Question: Any idea why this constraint appears not to be firing?
'''
CREATE OR REPLACE FUNCTION UNITS_APPLY_CONVERSION_IND_CHECK (P_UNITS_REF_CODE VARCHAR2) RETURN NUMBER DETERMINISTIC IS
v_cnt NUMBER;
BEGIN
SELECT Count(*)
INTO v_cnt
FROM wms.units
WHERE units_ref_code = P_UNITS_REF_CODE
AND apply_conversion_ind = 'Y';
RETURN v_cnt;
END;
'''
then
'''
ALTER TABLE UNITS ADD (UNITS_APPLY_CONVERSION_IND_Count NUMBER GENERATED ALWAYS AS (UNITS_APPLY_CONVERSION_IND_CHECK(units_ref_code)) VIRTUAL);
'''
then
'''
ALTER TABLE UNITS
ADD CONSTRAINT UNITS_APPLY_CONVERSION_IND_Cons CHECK(UNITS_APPLY_CONVERSION_IND_Count <= 1);
'''
Yet, with the above, I'm able to update any row I want to cause my virtual column to go above 1 - the constraint does not stop me. Any ideas?

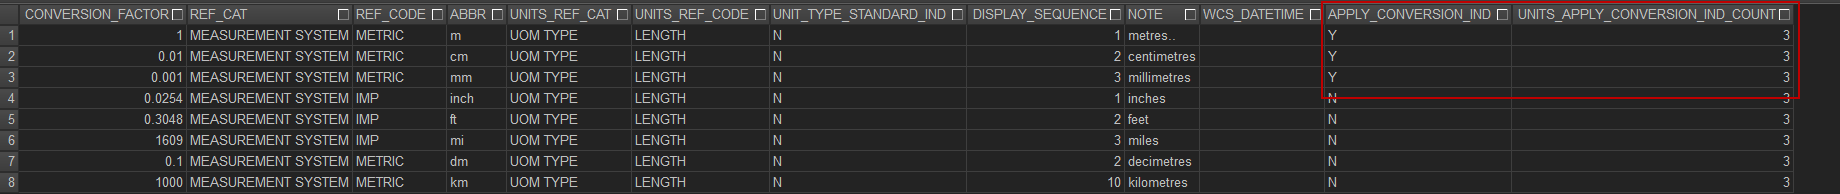
Answer: It looks like you are just trying to ensure that 'units_ref_code' is unique in the table when 'apply_conversion_ind = 'Y''. Assuming that's the case, you'd just need a function-based unique index. You wouldn't need a function or a virtual column.
'''
create unique index idx_one_units_ref_code
on units( case when apply_conversion_ind = 'Y'
then units_ref_code
else null
end );
'''